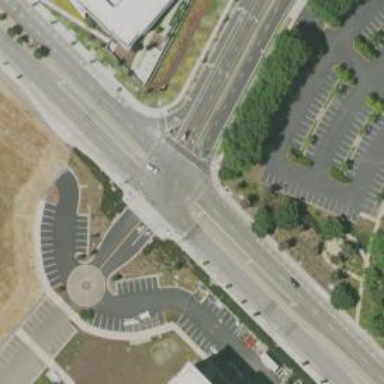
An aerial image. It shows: Footway located on traffic island.